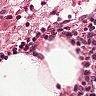
Metastatic tissue present: no